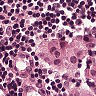
Metastatic tissue present: yes